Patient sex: M
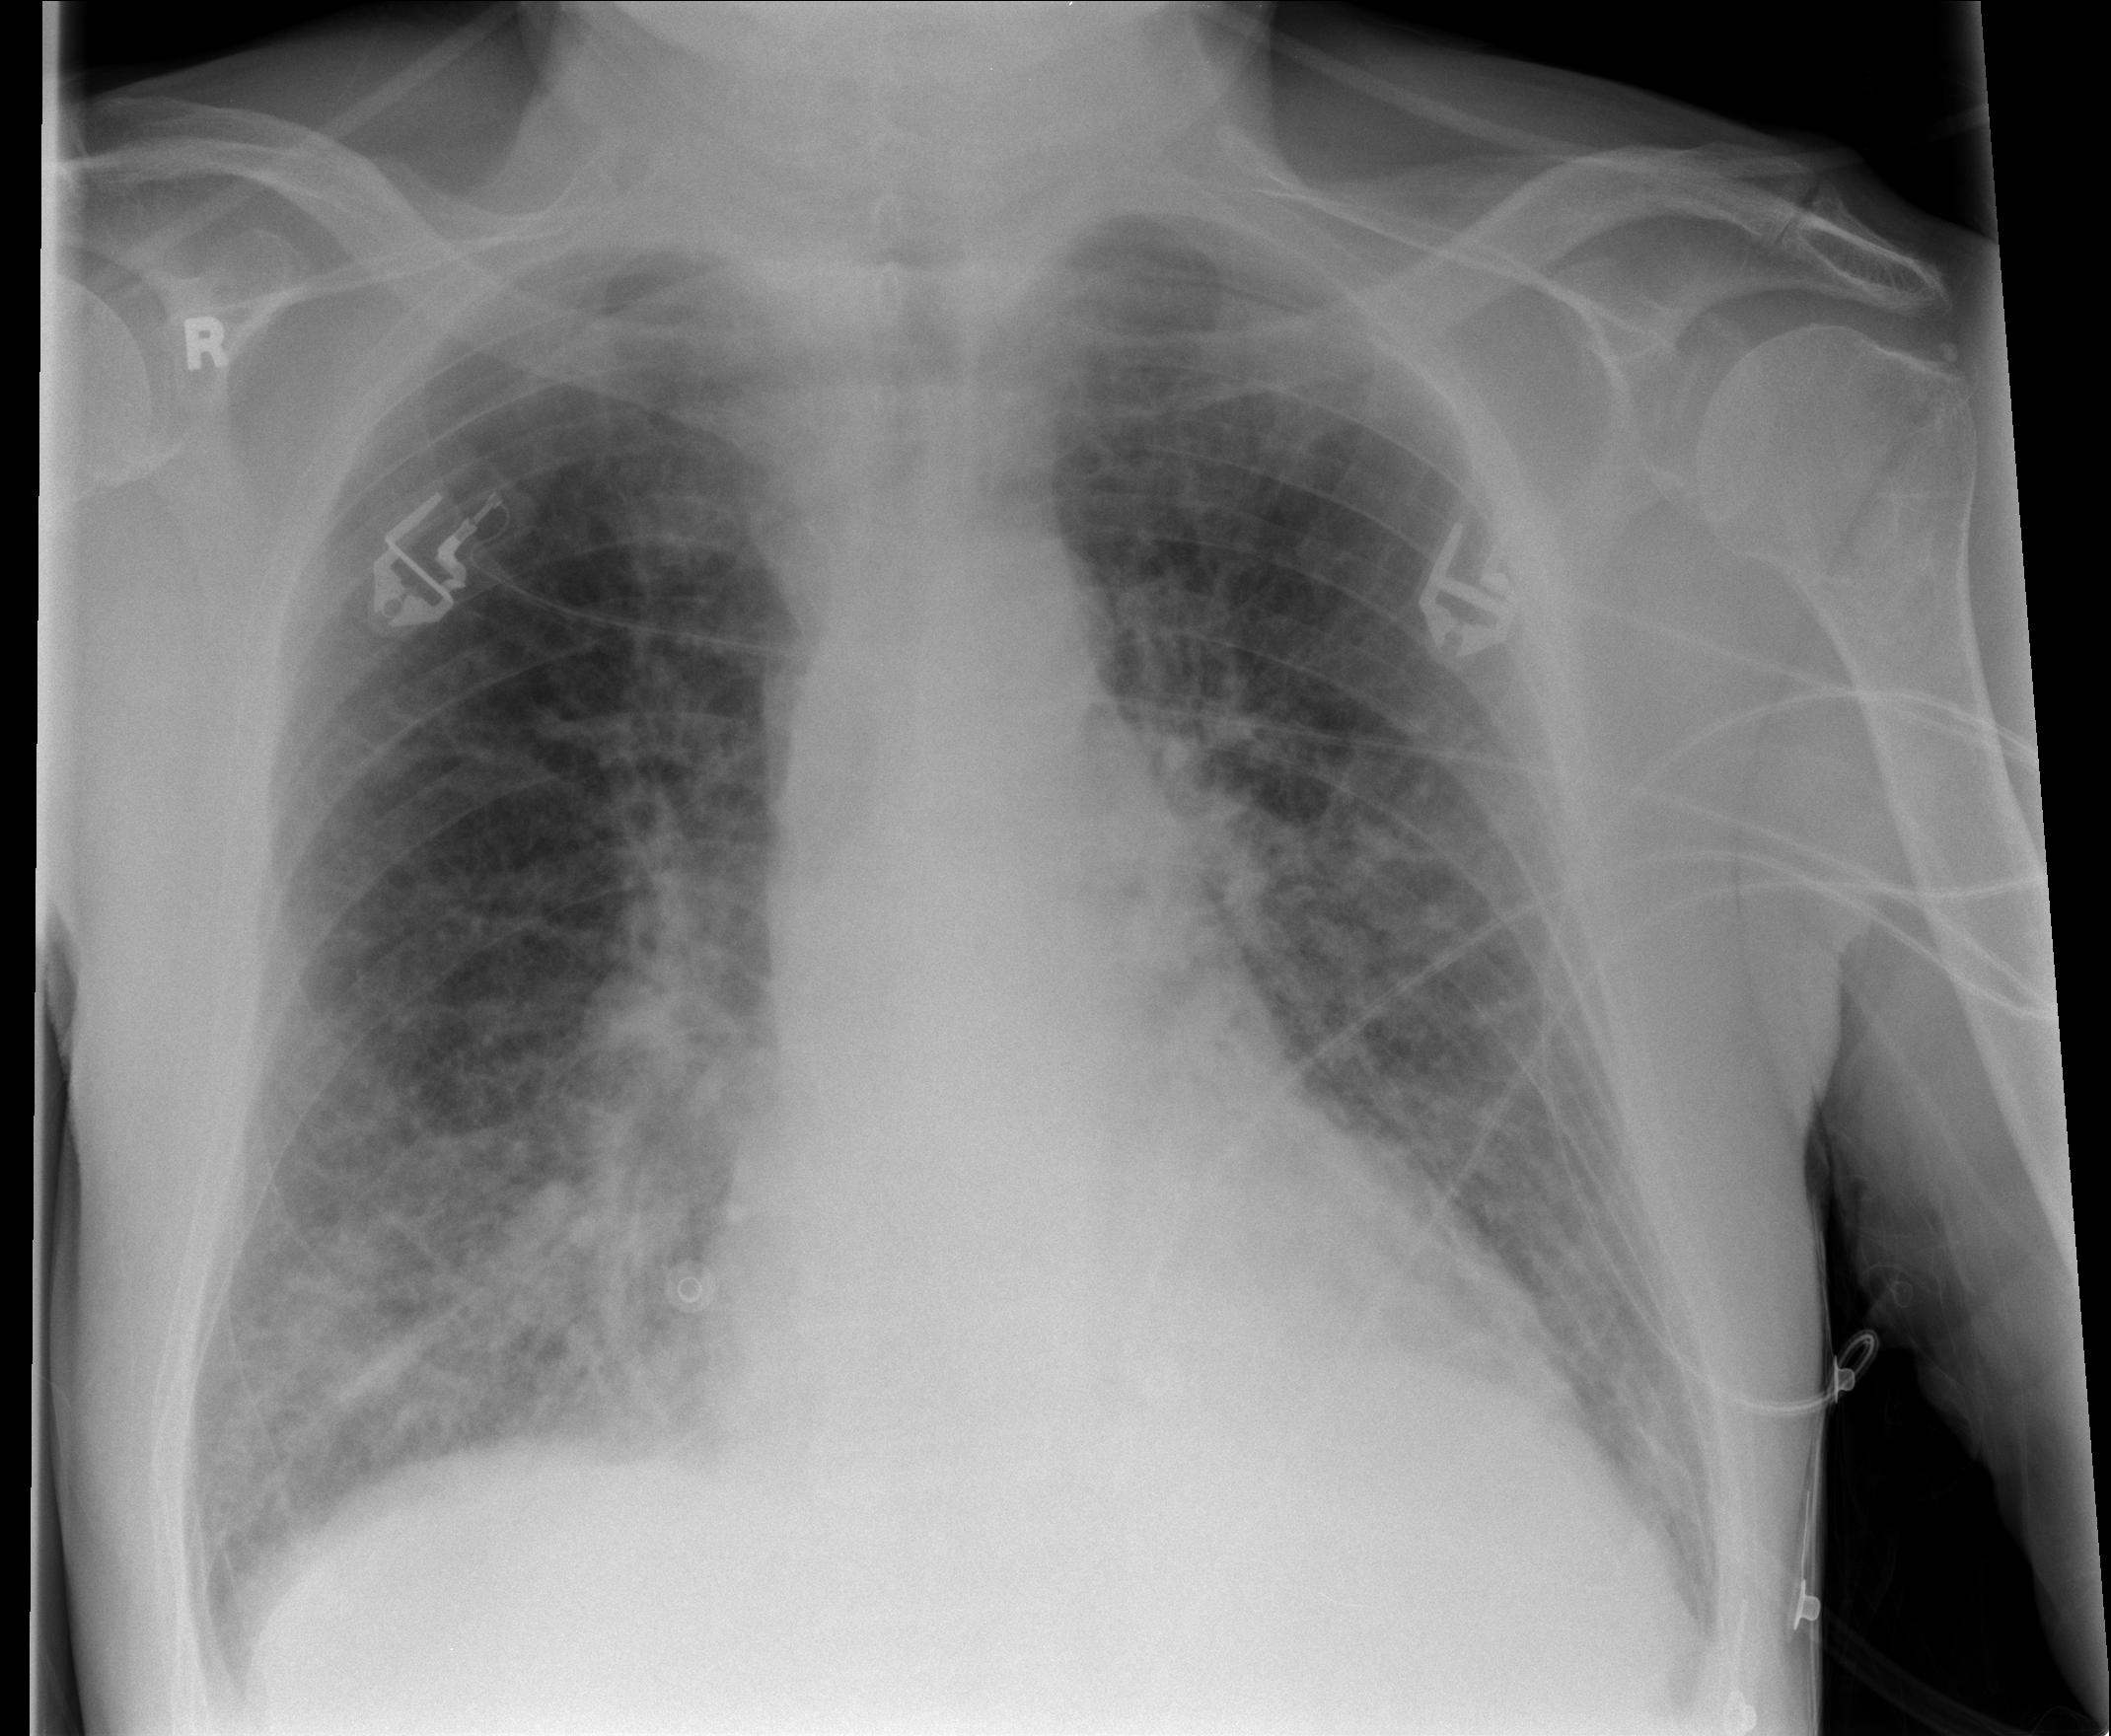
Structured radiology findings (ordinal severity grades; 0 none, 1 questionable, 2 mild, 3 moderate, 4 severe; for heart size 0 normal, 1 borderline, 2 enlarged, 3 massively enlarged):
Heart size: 2
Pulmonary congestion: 3
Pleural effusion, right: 0
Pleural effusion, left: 0
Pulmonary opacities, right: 2
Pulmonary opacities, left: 2
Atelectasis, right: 0
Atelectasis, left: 0